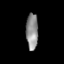
Tissue: lung
Cell type: Epithelial cells
Senescence score: 0.1821
Nuclear area (px): 424
Mean DAPI intensity: 142.387